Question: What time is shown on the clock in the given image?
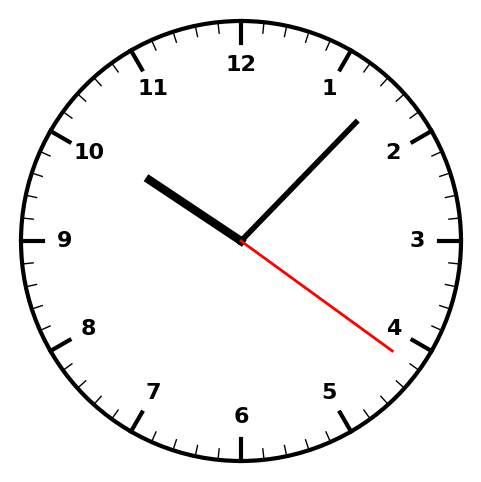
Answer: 10:07:21